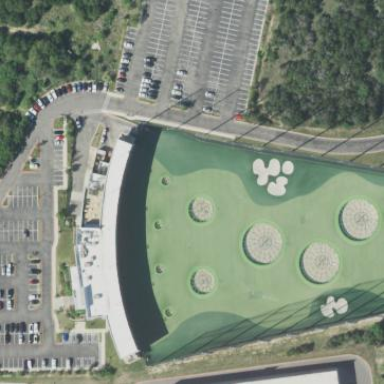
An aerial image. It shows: Sports centre dedicated to golf.